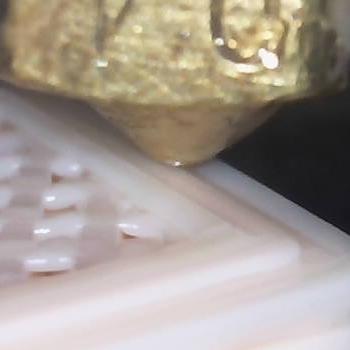
Flow rate: 283%